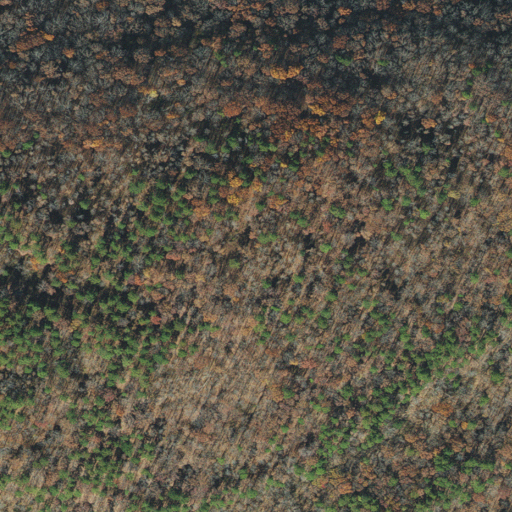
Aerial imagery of mountain in Arkansas named Middle Mountain containing deciduous forest, evergreen forest, and mixed forest